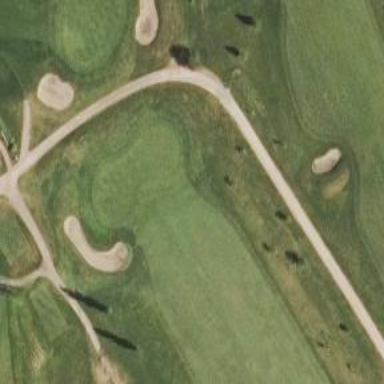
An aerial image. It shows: Golf hole.